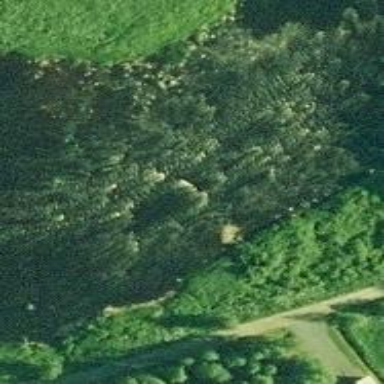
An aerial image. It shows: Rapids in the waterway.